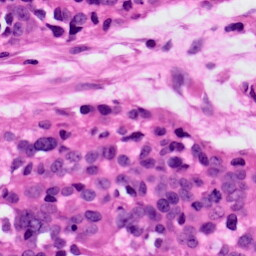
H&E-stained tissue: Ovarian